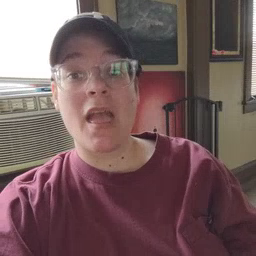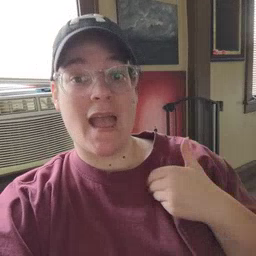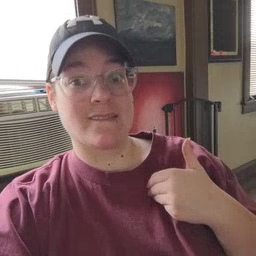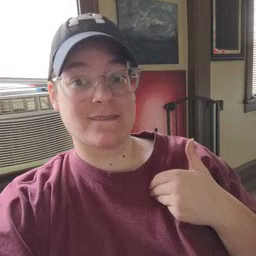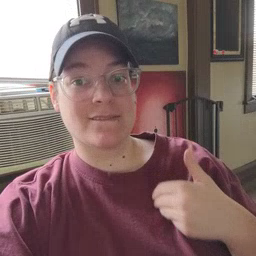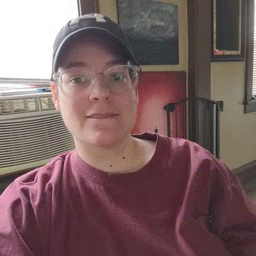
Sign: have